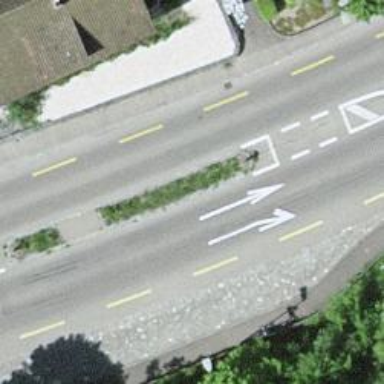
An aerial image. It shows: Bus stop with designated stop position for public transport.